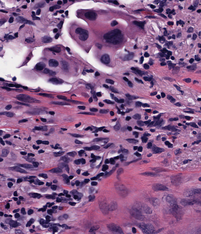
Tumor epithelial tissue: yes
Tumor-associated stroma tissue: yes
Normal tissue: no